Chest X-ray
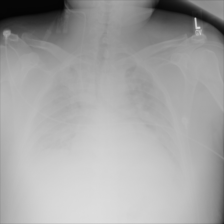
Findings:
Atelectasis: negative
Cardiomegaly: negative
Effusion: negative
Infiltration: negative
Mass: negative
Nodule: negative
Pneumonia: negative
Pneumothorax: negative
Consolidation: negative
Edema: negative
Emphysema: negative
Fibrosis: negative
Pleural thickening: negative
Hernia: negative